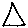
Label: triangle